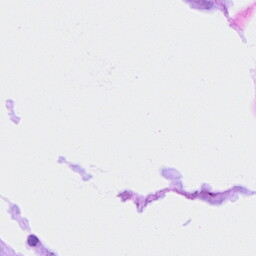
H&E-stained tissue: Ovarian